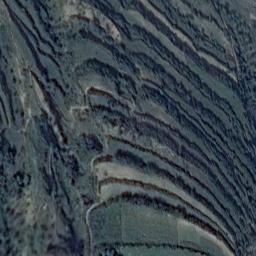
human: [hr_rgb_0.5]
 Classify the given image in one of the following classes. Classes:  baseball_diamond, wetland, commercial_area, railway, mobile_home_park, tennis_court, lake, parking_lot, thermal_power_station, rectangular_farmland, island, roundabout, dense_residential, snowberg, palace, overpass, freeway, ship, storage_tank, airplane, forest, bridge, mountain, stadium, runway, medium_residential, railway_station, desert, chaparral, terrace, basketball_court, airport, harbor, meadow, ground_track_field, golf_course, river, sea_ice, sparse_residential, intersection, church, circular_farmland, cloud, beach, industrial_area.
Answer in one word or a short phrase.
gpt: terrace